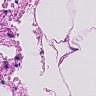
Metastatic tissue present: no